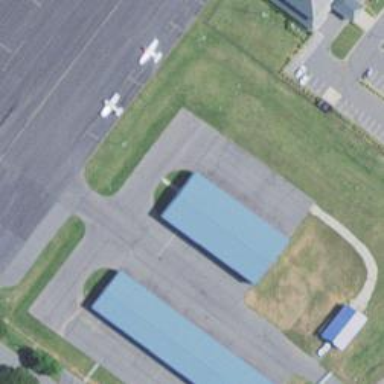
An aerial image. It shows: Hangar building at the airport.